Explain the disparities between the first and second image.
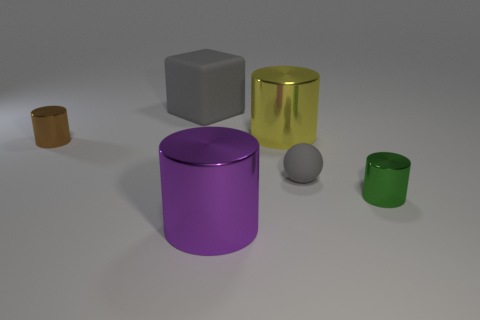
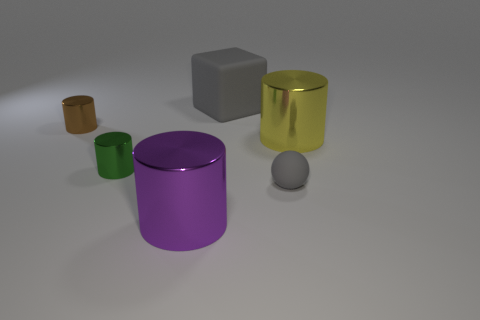
the green object moved
the tiny green object is in a different location
the tiny green cylinder changed its location
the small green metal cylinder in front of the small brown thing changed its location
the small green shiny cylinder on the right side of the large purple metal object moved
the small green shiny cylinder that is on the right side of the block changed its location